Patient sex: M
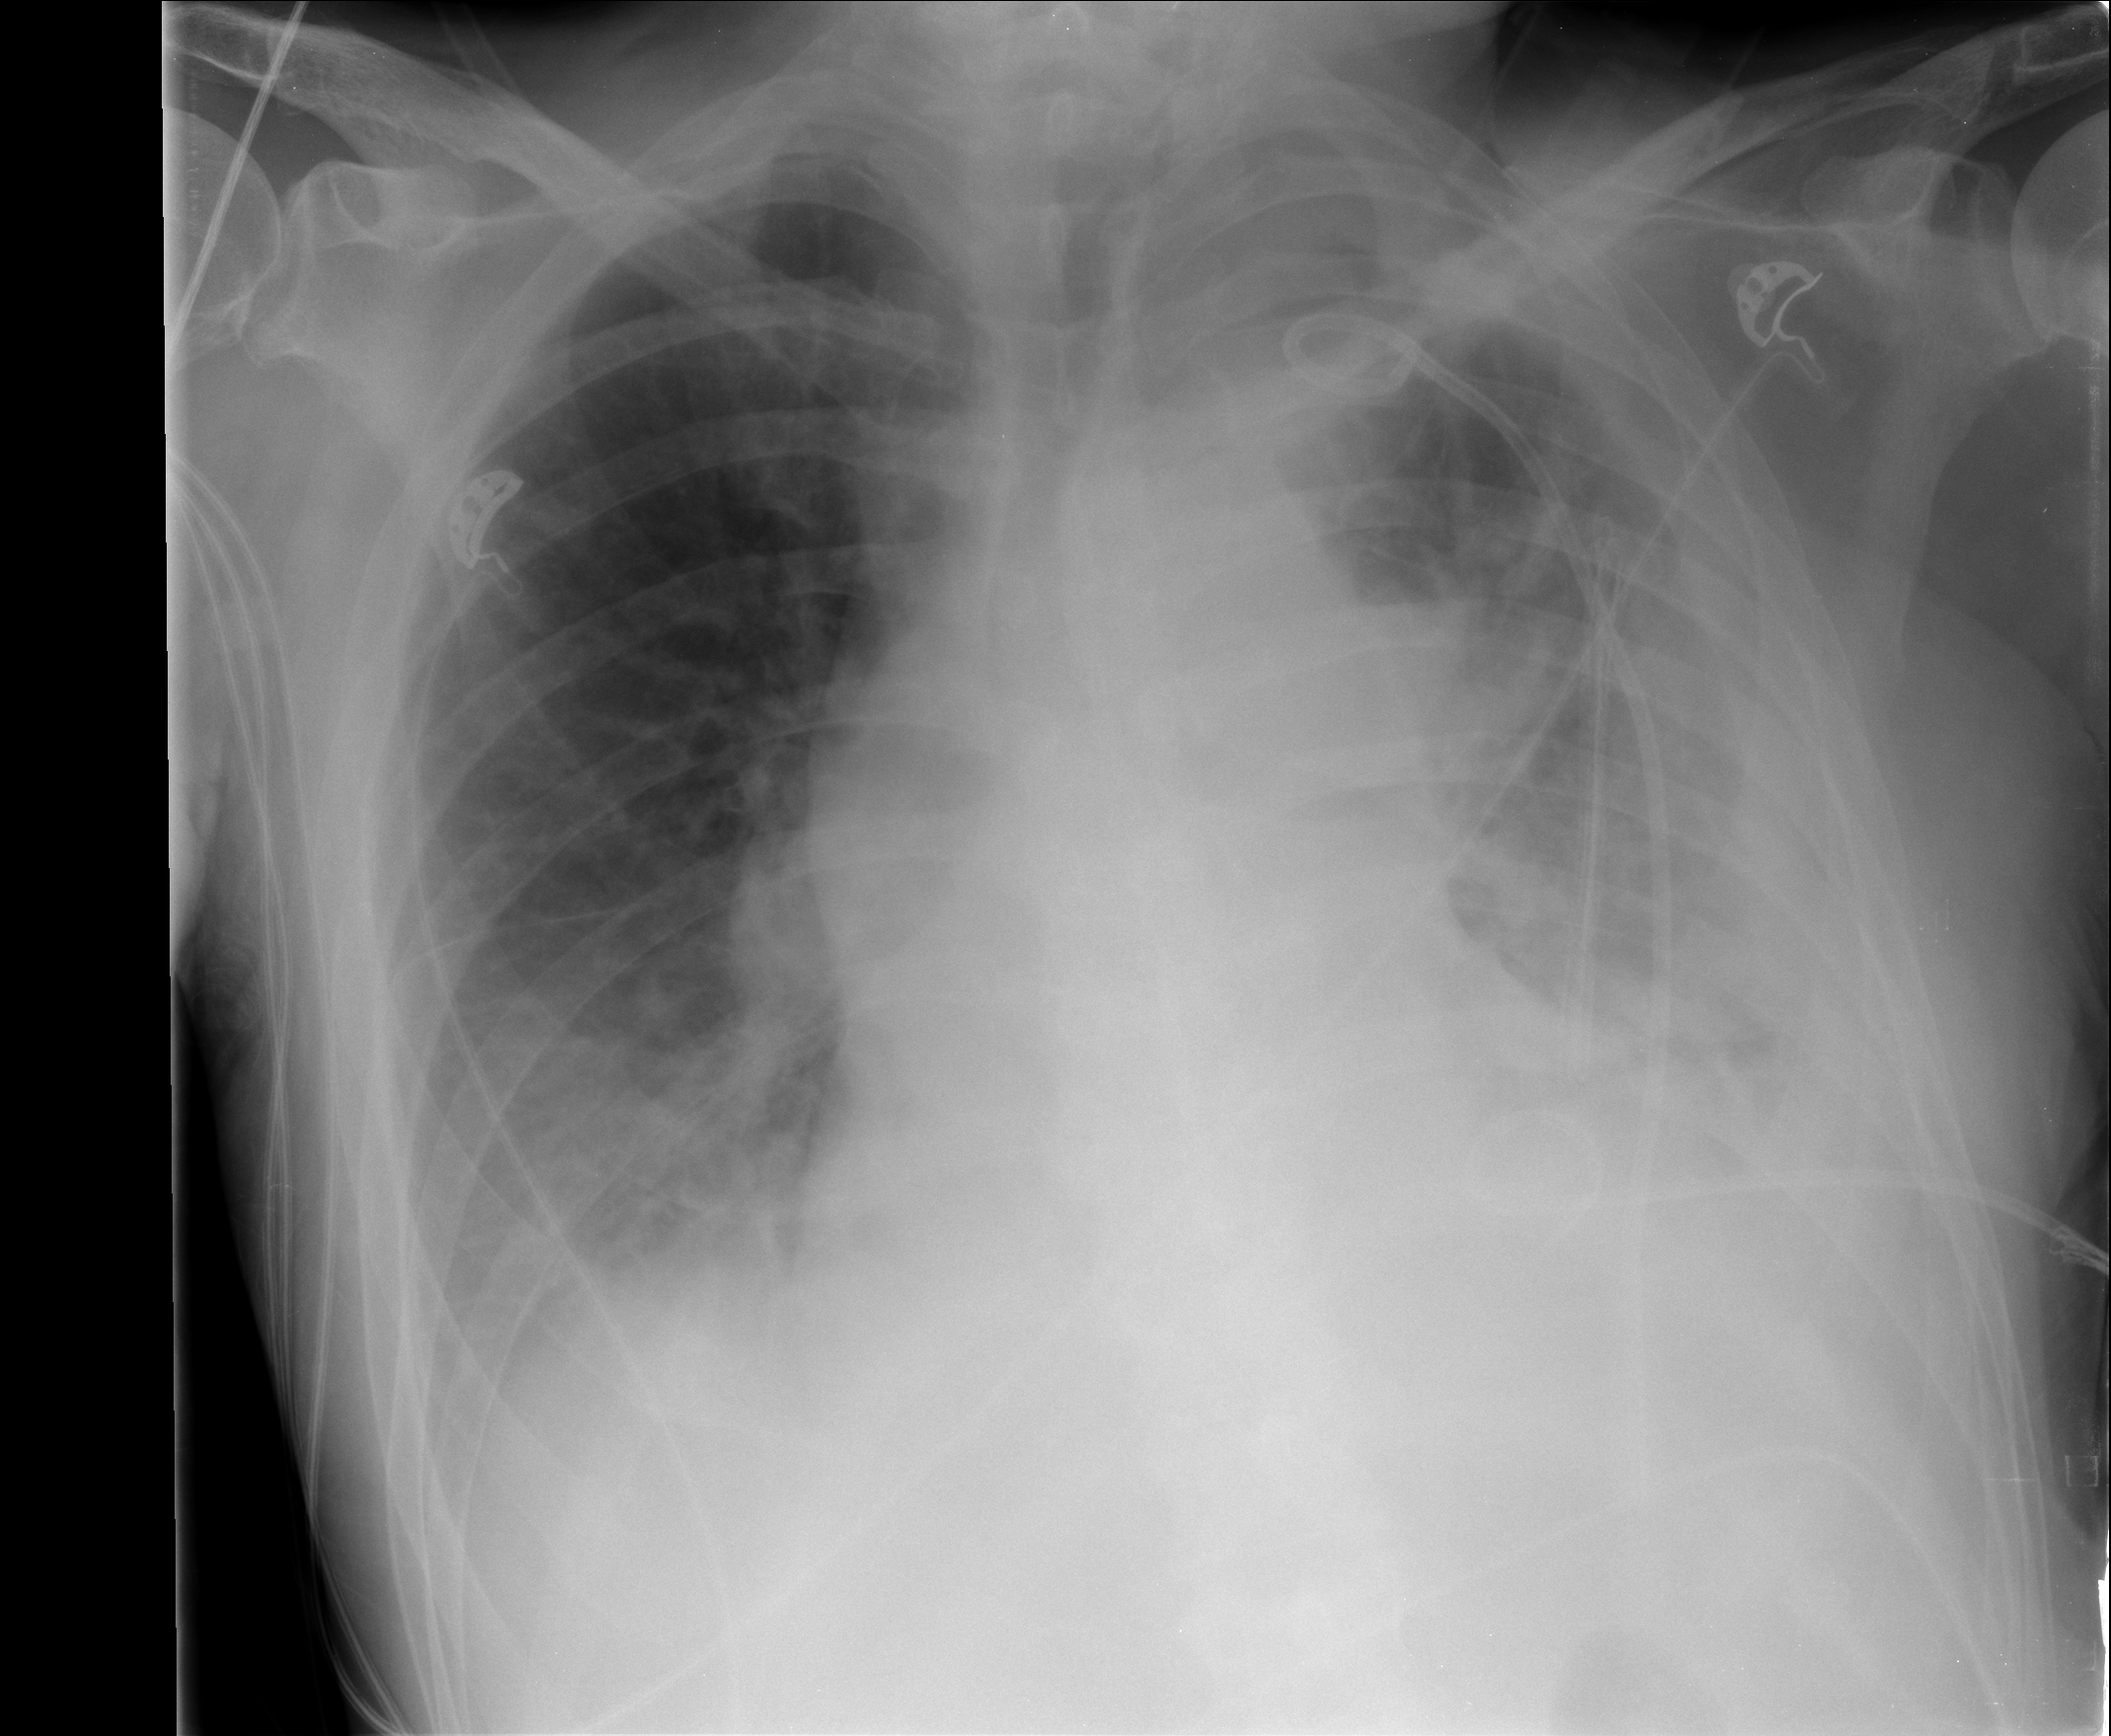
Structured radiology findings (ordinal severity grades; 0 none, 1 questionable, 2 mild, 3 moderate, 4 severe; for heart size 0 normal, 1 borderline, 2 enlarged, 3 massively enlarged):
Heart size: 2
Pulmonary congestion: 2
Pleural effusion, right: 2
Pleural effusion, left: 2
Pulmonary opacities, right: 2
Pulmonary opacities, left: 1
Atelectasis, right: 2
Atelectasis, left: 3